Question: We are currently moving our on-premise applications to Azure. Our department received a Resource Group in our companies tenant. We are able to create new resources within the RG, however we are not able to see the associated costs after we created the resource.
Desired result: overview of current resource costs and rate of spending for our department
Currently only the head of internal IT is able to view the spending per department.

Is it possible for the global administrator to delegate the rights for viewing Resource Group costs to a department?
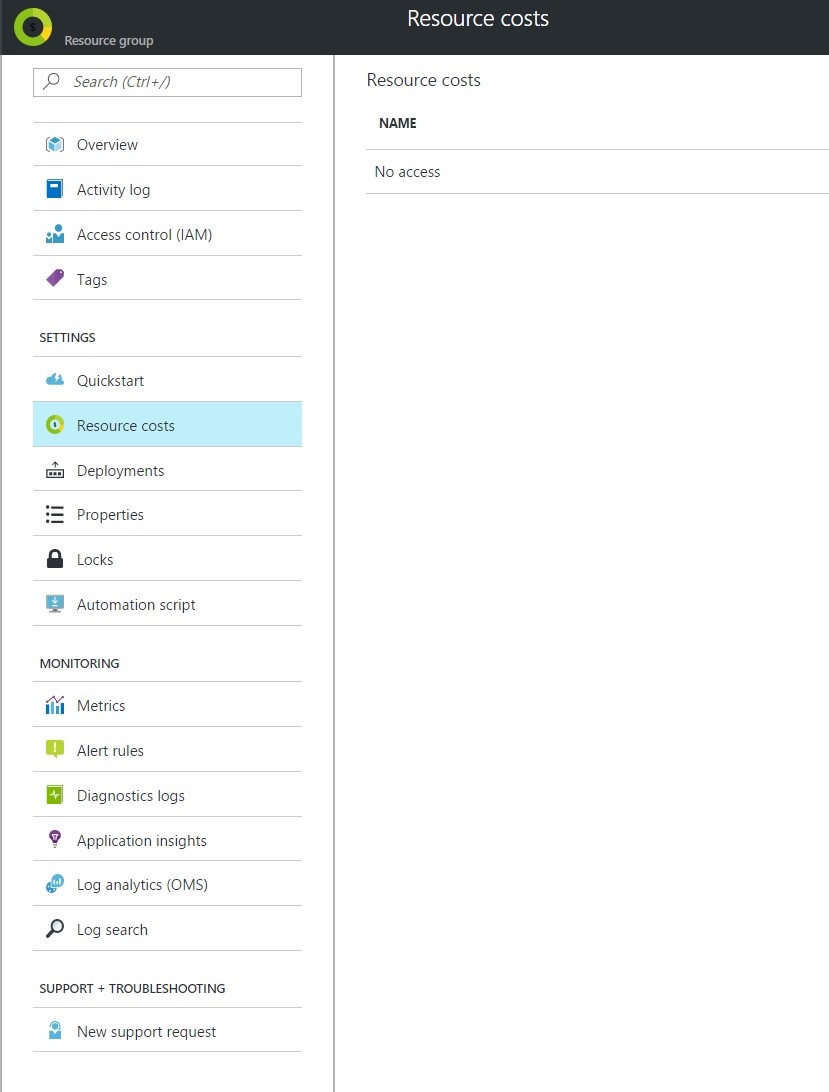
Answer: There is a new role added to Azure, Azure Billing Reader role.
<URL>
<URL>